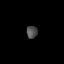
Tissue: lung
Cell type: Epithelial cells
Senescence score: 0.2132
Nuclear area (px): 135
Mean DAPI intensity: 78.696